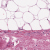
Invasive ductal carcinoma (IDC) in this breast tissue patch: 0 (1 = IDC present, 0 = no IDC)